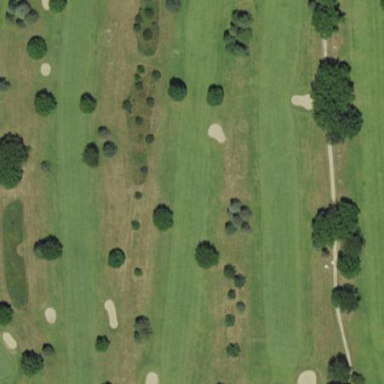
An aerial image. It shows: Golf fairway in the image.